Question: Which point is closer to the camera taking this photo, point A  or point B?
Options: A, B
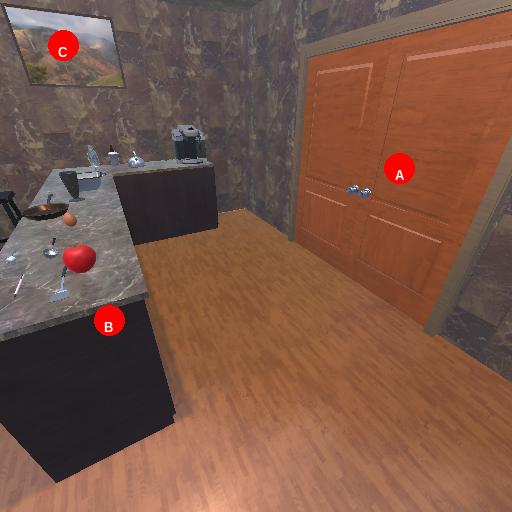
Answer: A